Question: On a 'WinForms' application with 'C#' I'm using 'RadGridView' control of 'Telerik' company.
One of the columns of this RadGridView is of type 'GridViewComboBoxColumn'. I want to give this column a 'DataSource' populated at runtime and then set the three important properties of the ComboBox ('DataSource', 'DisplayMember', 'ValueMember').
I've tried
'''
DataGridViewComboBoxColumn comboIBAN =
rgvCheques.Columns["clmnIBAN"] as DataGridViewComboBoxColumn;
'''
But it ends up with the following error

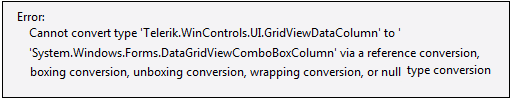
Answer: Thanks everyone for they effort and answers, all the answers were about adding a column to the grid, what I was looking for was to point to (retrieve) the current column and change its properties, such as 'DataSource' as the most important one.
The solution I finally came up with is written below, maybe it helps to other people looking for such answer :
'''
((GridViewComboBoxColumn)rgvCheques.Columns["IBAN"]).DataSource =
lstBankAccounts.Items;
'''